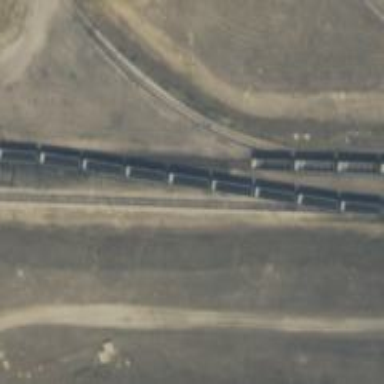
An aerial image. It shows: Rail spur service.